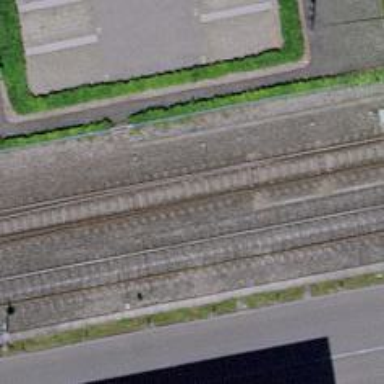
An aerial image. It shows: Single railway track with electrification through contact line.